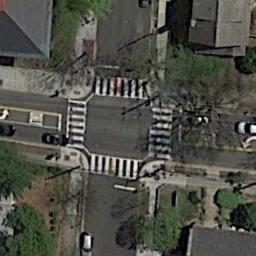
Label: intersection